Question: I m implementing an asynchronous HTTP server in Android. I am using the code from link <URL>.. While compiling it I am getting the following error and application crashes:
'''
java.lang.IncompatibleClassChangeError:org.apache.http.params.SyncBasicHttpParams
'''
in the line
'''
HttpParams params = new SyncBasicHttpParams();
'''
Please let me know the cause and how to resolve it?
I am using the jars from httpcomponents-core-4.3-alpha1.

Thank you!
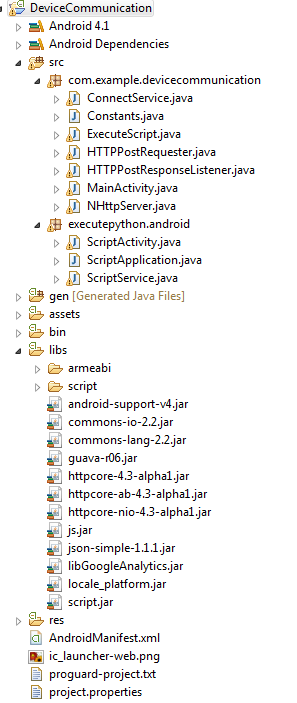
Answer: There might be a beginning of answer on this thread : <URL>
Indeed the error you get states that the SyncBasicHttpParams class you use is not compatible with the HttpParams class shipped in android. You should try to downgrade your apache libs to 4.0.X as indicated in the thread.